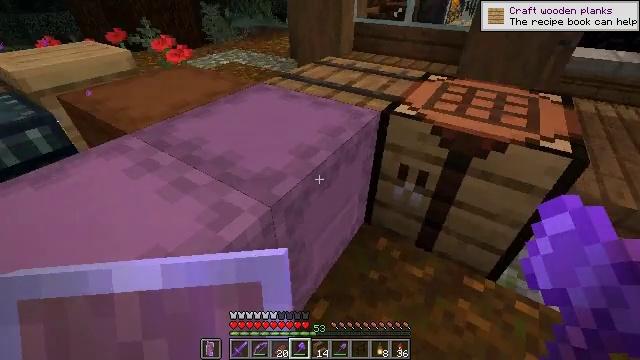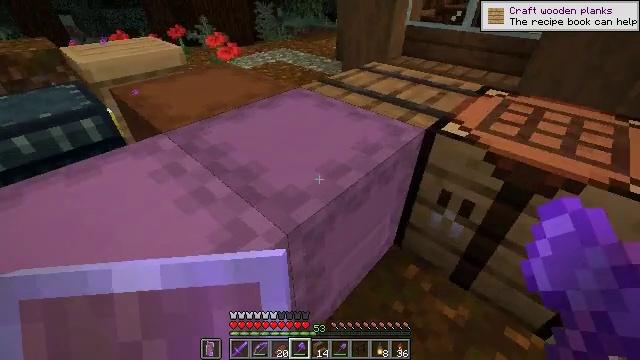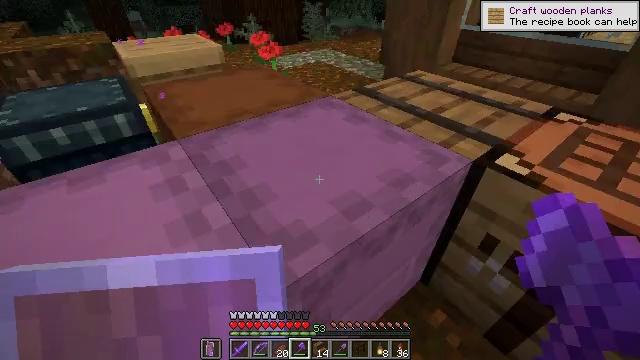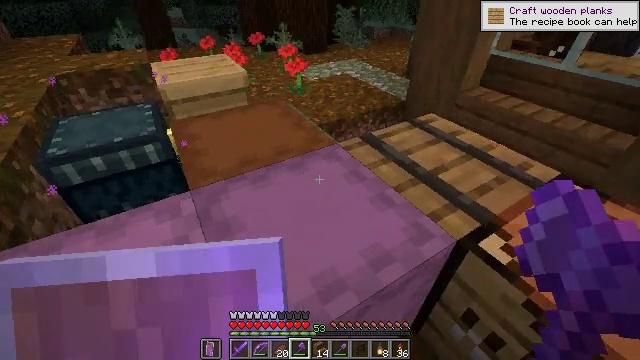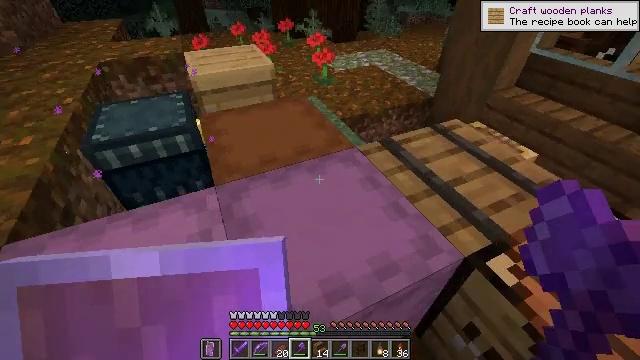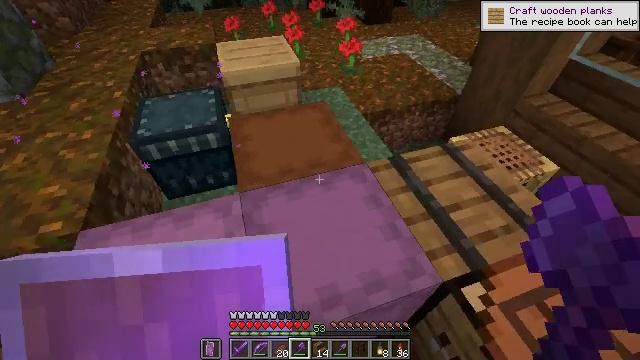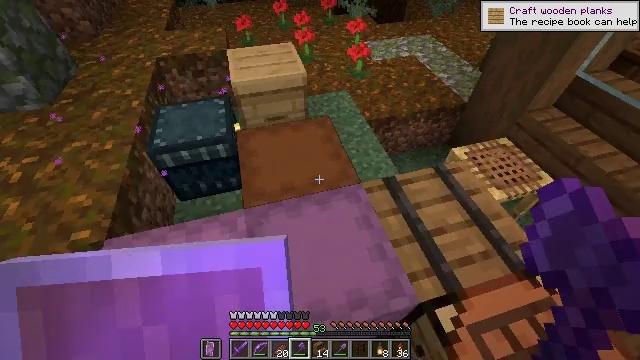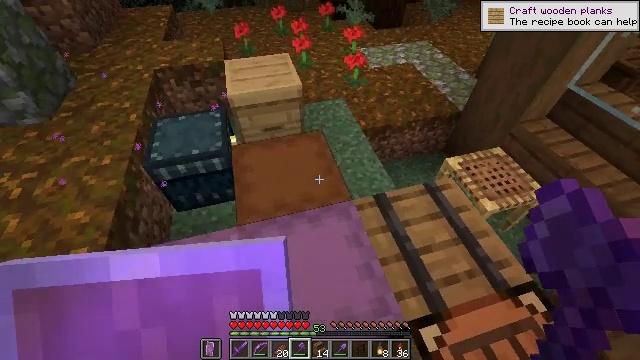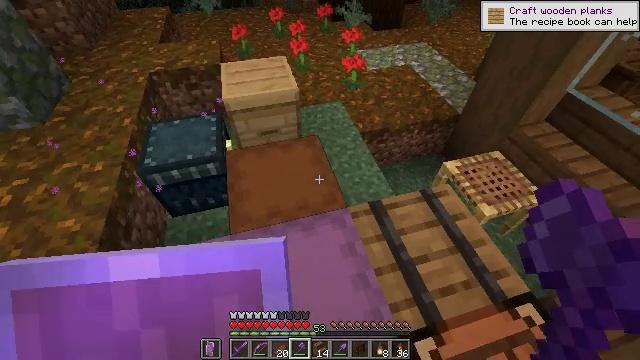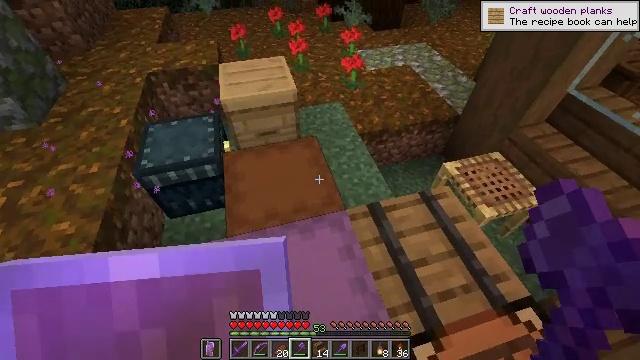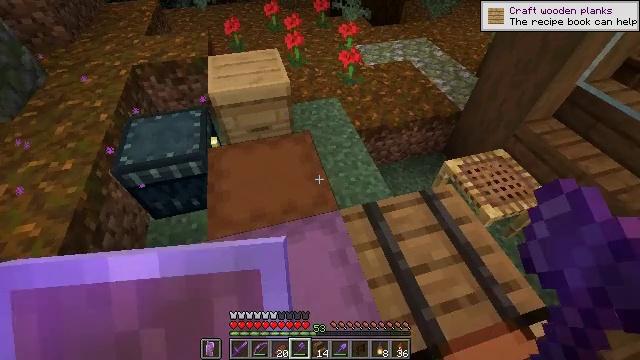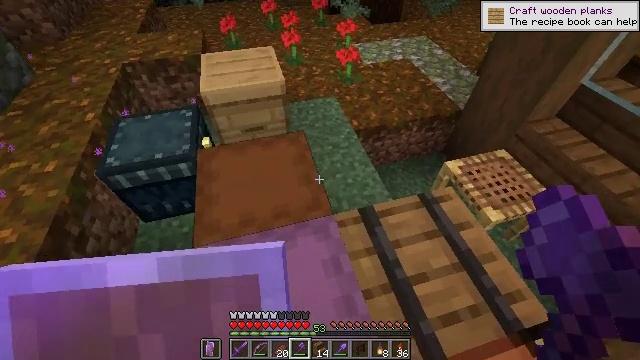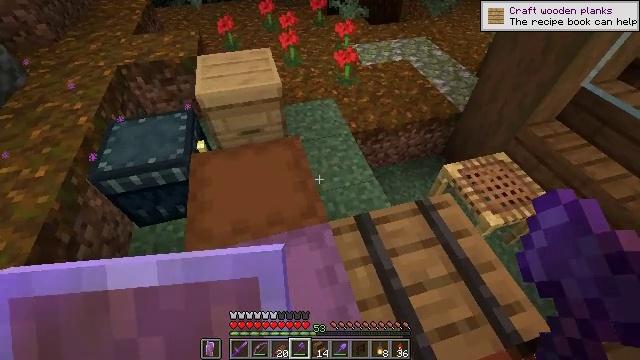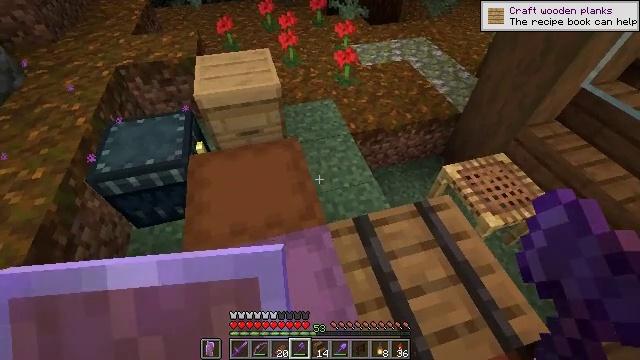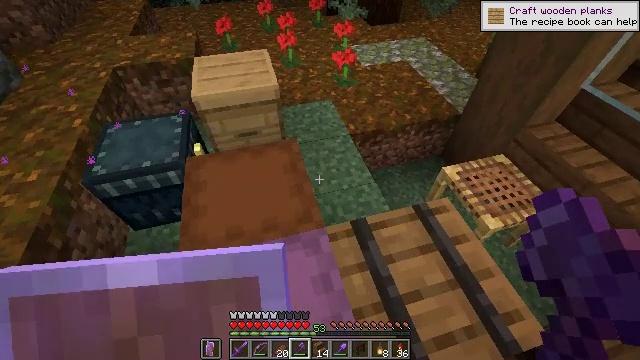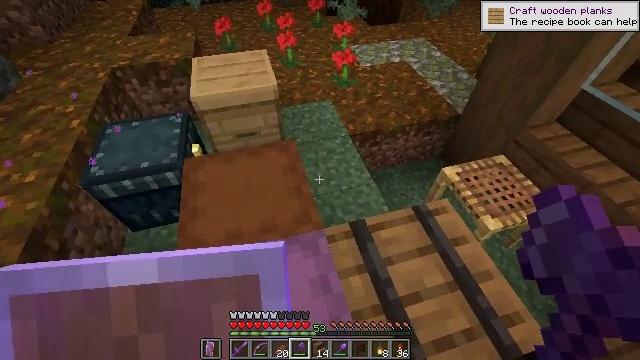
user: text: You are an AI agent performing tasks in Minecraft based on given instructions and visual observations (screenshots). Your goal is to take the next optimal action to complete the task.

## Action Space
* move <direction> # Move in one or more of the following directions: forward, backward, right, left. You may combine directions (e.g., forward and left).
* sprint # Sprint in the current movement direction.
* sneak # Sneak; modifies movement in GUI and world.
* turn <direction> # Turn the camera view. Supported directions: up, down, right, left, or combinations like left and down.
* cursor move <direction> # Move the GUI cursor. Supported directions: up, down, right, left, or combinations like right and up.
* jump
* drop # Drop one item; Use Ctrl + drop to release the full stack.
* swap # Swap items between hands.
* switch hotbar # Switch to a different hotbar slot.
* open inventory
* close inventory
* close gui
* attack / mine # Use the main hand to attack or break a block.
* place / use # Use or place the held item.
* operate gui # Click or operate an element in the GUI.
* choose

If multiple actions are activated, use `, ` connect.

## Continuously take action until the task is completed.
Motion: motion action
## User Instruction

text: Break the beehive while avoiding bees.
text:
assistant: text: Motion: move forward, turn left
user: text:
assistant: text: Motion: move forward, turn left
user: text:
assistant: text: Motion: move forward, turn left, jump
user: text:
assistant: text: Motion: move forward, turn left and down, jump
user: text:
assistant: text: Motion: move forward, turn left and down, jump
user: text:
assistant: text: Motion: move forward, turn left and down
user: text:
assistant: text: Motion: move forward
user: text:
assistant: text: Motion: move forward
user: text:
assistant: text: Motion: no_op
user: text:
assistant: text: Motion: no_op
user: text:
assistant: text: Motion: no_op
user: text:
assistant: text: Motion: no_op
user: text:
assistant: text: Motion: no_op
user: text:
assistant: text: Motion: no_op
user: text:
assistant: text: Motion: no_op
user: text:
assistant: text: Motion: no_op
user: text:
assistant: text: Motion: no_op
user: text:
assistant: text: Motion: no_op
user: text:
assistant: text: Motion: no_op
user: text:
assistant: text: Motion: no_op
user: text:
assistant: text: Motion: no_op
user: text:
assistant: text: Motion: no_op
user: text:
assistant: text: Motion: no_op
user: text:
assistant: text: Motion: no_op
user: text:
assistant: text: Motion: no_op
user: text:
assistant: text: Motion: no_op
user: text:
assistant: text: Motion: turn left and up
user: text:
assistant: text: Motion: turn left and up
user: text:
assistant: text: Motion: turn left
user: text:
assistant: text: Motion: no_op